Question: I am getting the following error:
> Target class [CustomersController] does not exists.

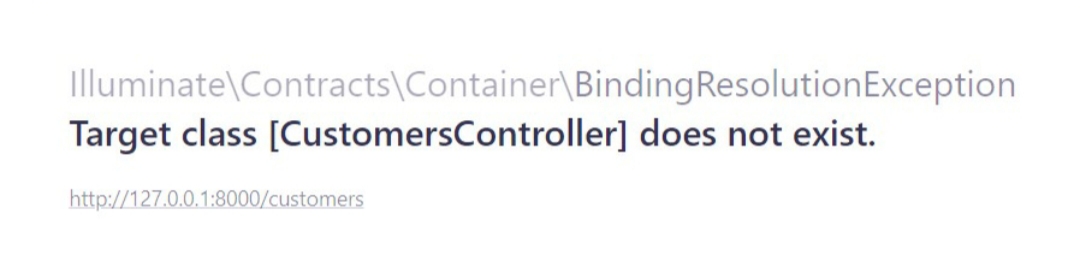
Answer: if you use laravel 8 there are update in the RouteServiceProvider :
'''
use App\Http\Controllers\NameOfController ;
Route::get('/index' , [NameOfController ::class,'index']);
'''